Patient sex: M
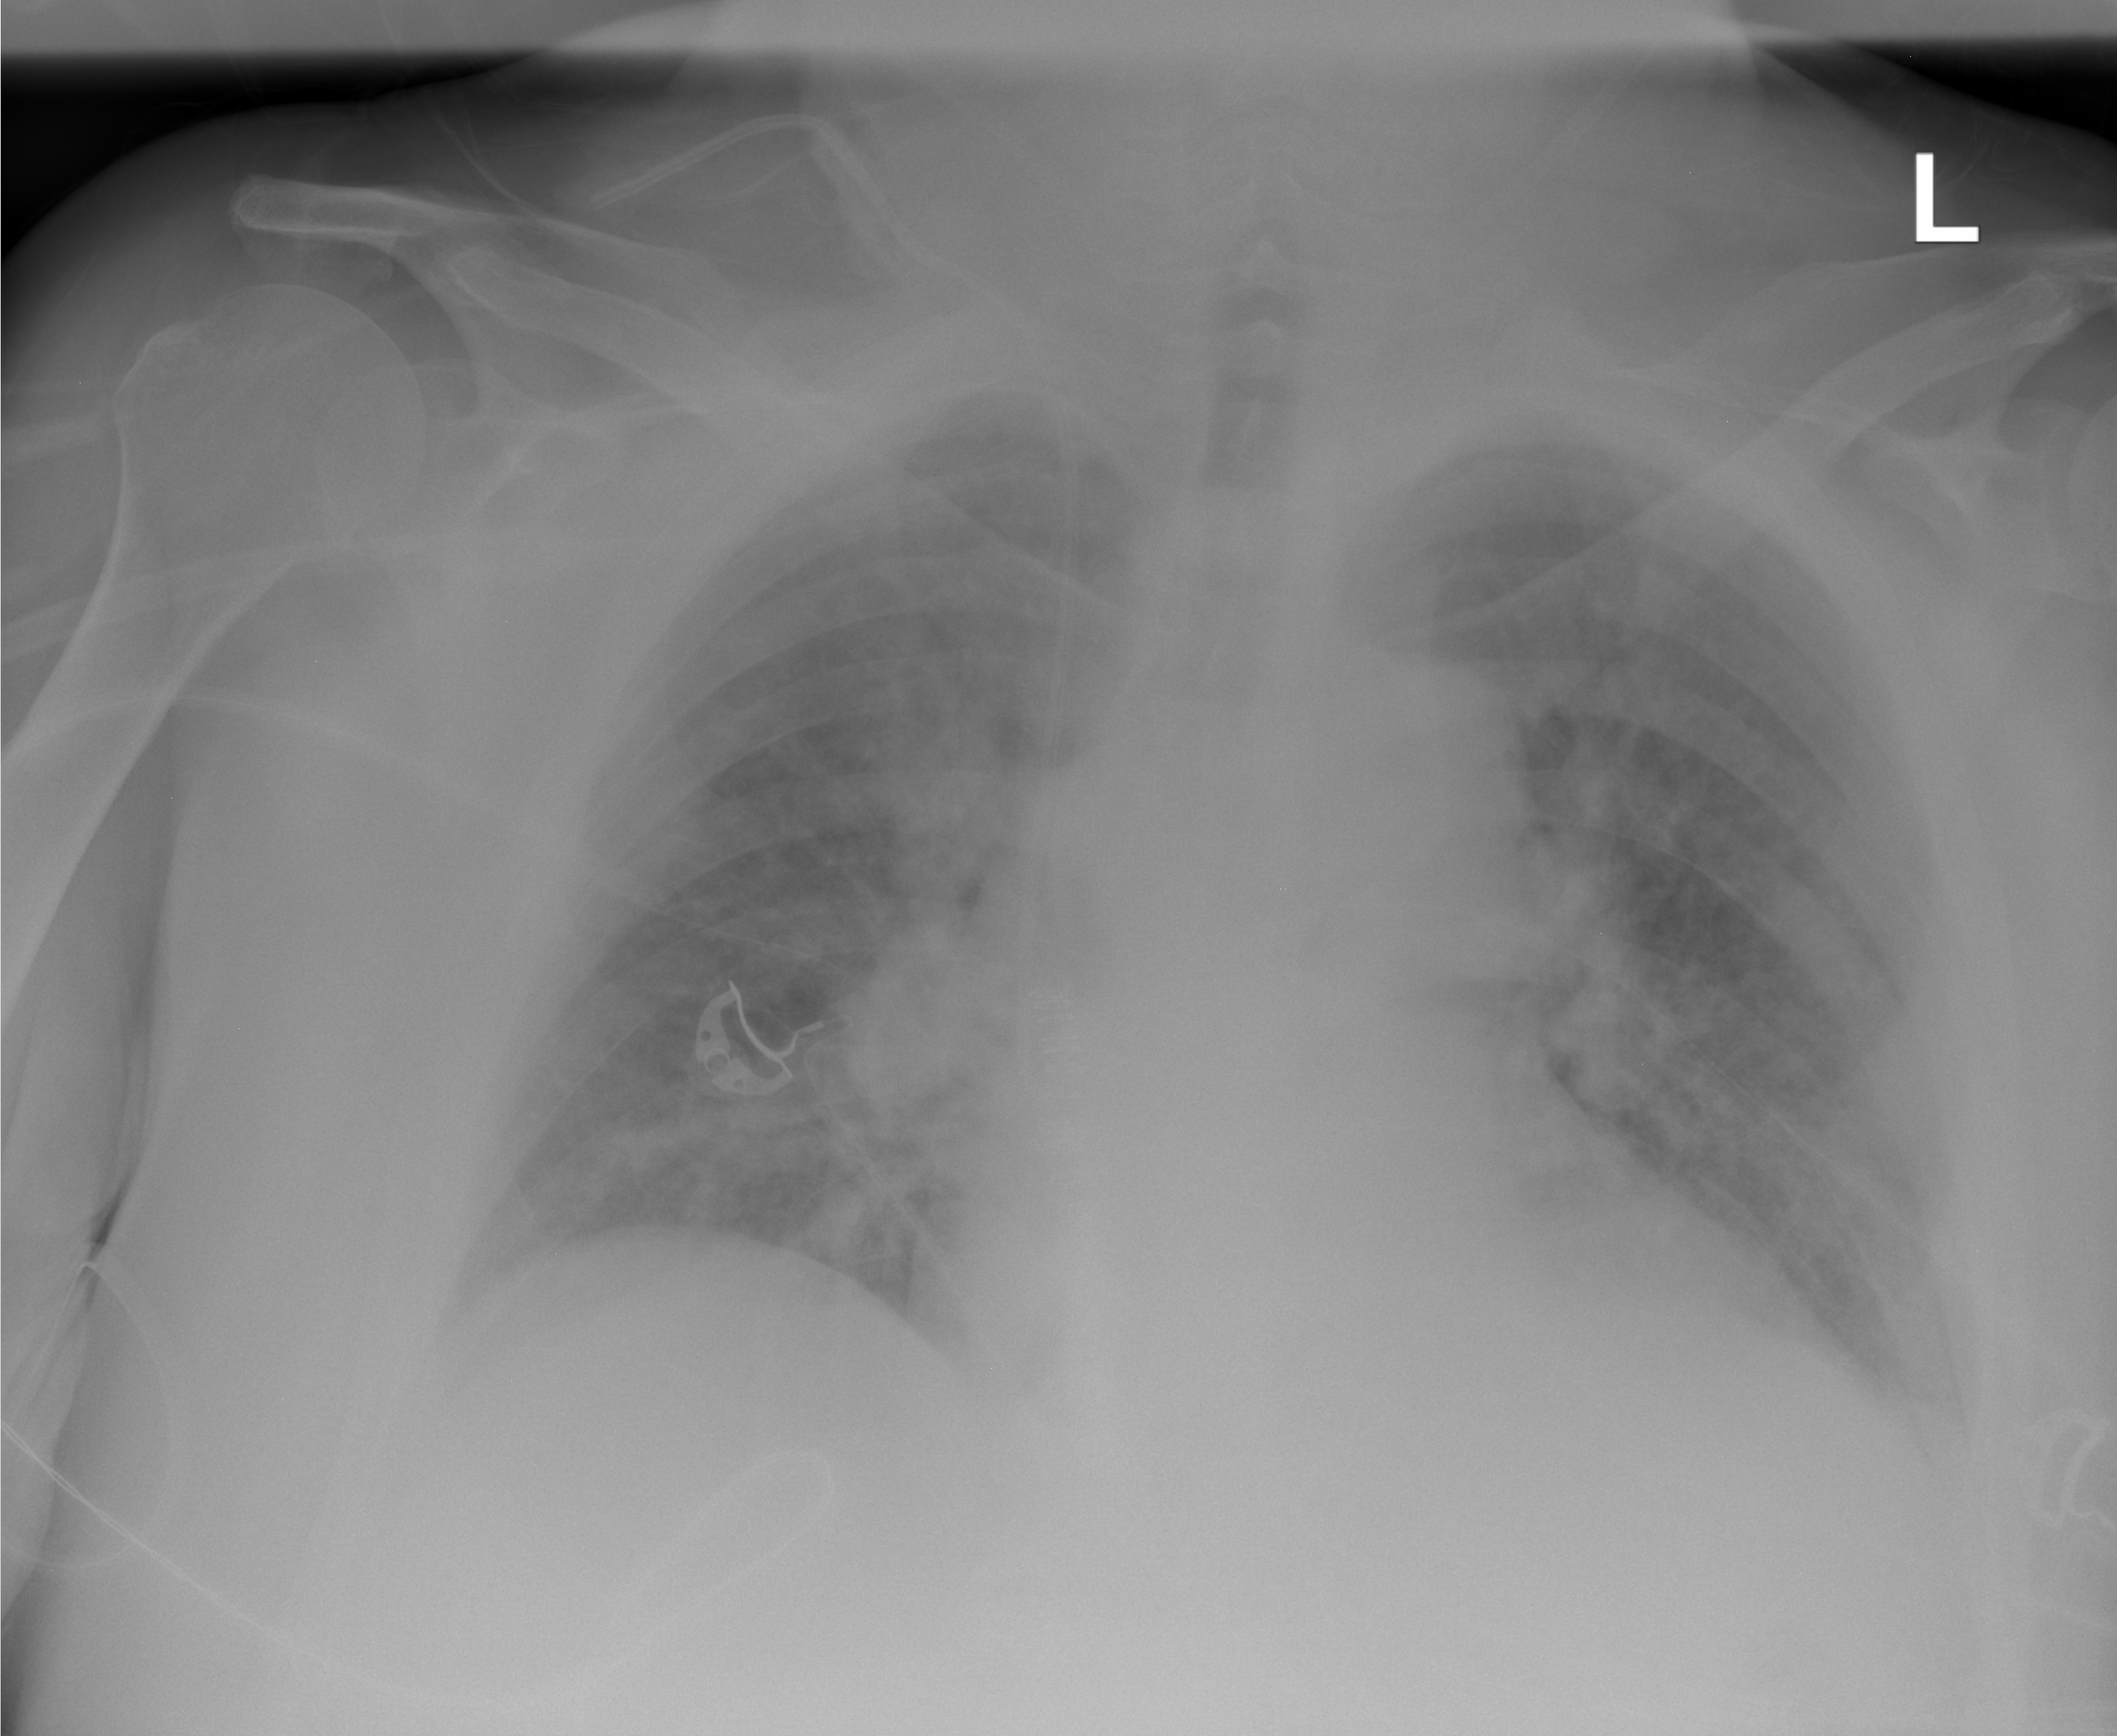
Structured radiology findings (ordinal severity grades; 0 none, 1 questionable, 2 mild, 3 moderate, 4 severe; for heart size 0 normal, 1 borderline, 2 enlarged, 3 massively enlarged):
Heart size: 2
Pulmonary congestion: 2
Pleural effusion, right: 0
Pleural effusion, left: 1
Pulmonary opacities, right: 2
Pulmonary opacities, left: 2
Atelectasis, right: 2
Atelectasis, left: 2